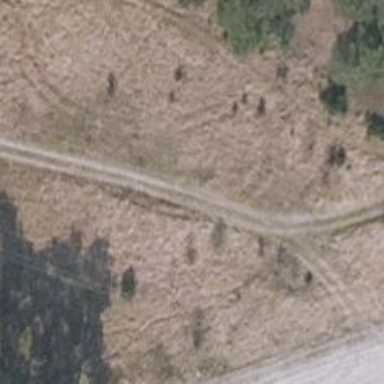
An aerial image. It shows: Track with grade5 tracktype.